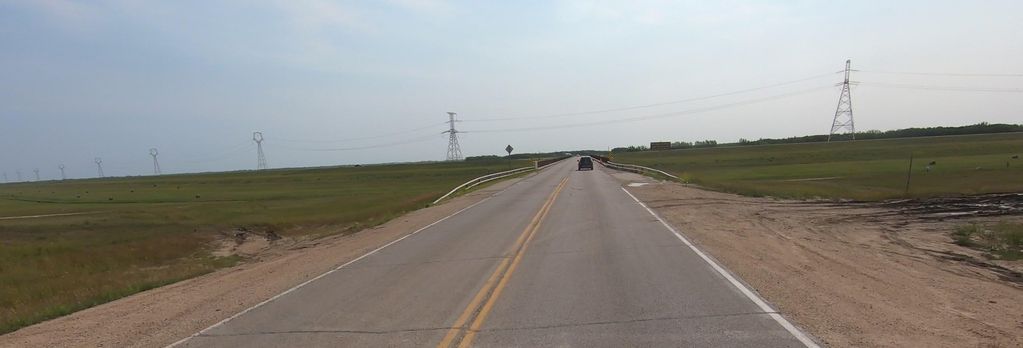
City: winnipeg